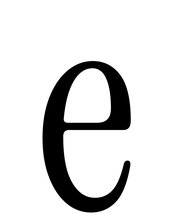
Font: InstrumentSerif-Regular